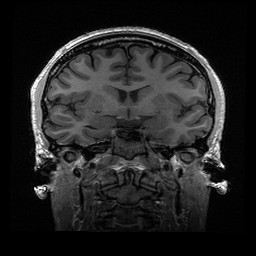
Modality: T1w
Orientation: coronal